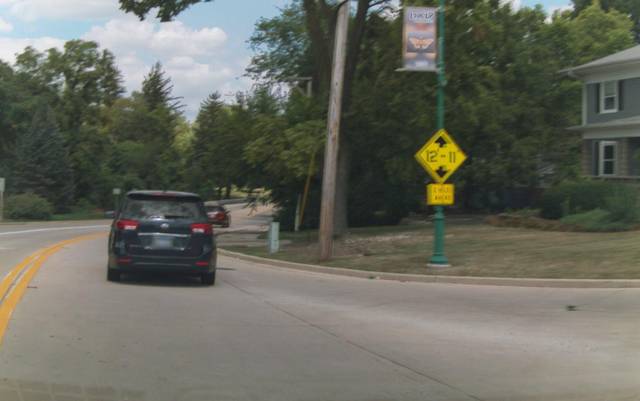
Region: United States
Coordinates: 41.685, -88.35